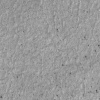
Atmospheric dust classification: not_dusty